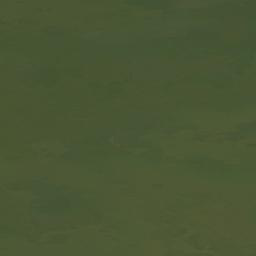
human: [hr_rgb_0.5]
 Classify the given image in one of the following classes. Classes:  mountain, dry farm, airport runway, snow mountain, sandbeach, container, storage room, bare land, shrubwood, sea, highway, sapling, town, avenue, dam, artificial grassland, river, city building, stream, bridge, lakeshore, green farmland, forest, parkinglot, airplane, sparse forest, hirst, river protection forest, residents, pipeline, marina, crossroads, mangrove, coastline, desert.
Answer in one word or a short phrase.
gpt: sea